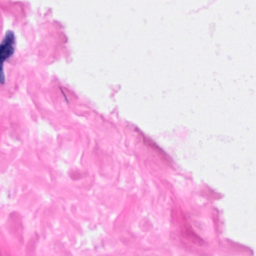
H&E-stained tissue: Breast